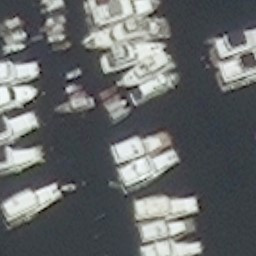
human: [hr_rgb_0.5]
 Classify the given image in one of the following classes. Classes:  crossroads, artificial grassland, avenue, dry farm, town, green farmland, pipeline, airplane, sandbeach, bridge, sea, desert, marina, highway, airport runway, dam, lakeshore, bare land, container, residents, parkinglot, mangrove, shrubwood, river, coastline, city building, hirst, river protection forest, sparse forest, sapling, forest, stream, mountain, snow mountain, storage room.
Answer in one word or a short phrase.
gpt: marina